Question: I'm programming a python Tetris clone for a university course. It works like charm, as long as I'm not trying to change the route of the falling blocks. When I speed them up or move the block left or right, I'm getting the artifacts, shown on the screenshot below.
The code is the same for every movement of the block:
'''
runningBlock.update()
runningBlock.draw(field)
screen.blit(field, (20, 20))
pygame.display.flip()
'''
while the update() method just sets the center of the moving object to a new position. screen is the gray area on the screenshot, field is the white playground on top of the grey screen. Any idea, what I'm missing in here?
BTW, frame rate is set to 30, shouldn't be the problem, should it?

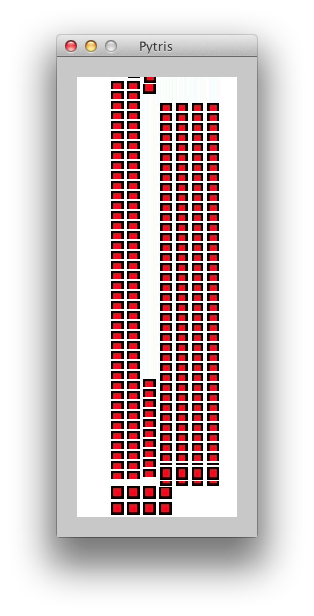
Answer: Okay got it. I just refilled the field before updating the blocks:
'''
field.fill((255, 255, 255))
runningBlock.update()
runningBlock.draw(field)
lyingBlocks.draw(field)
screen.blit(field, (20, 20))
pygame.display.flip()
'''